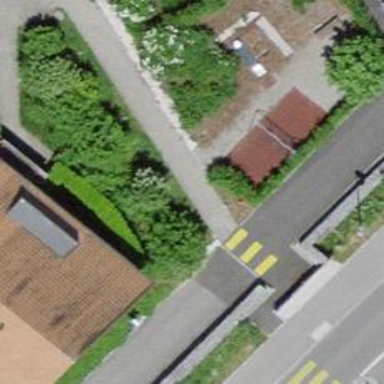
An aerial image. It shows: Driveway made of paving stones.